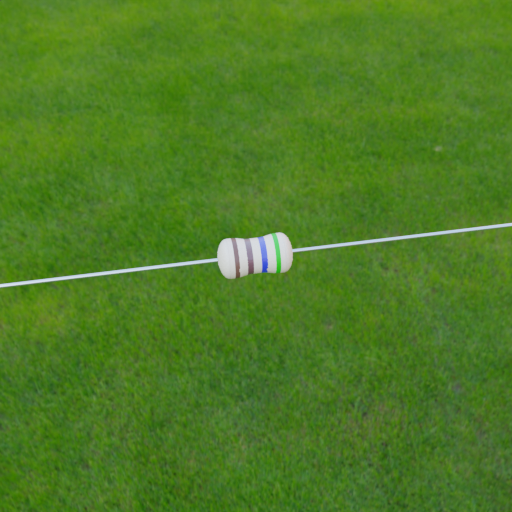
Resistor colour bands (in order): brown, brown, blue, green